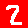
Digit: 2